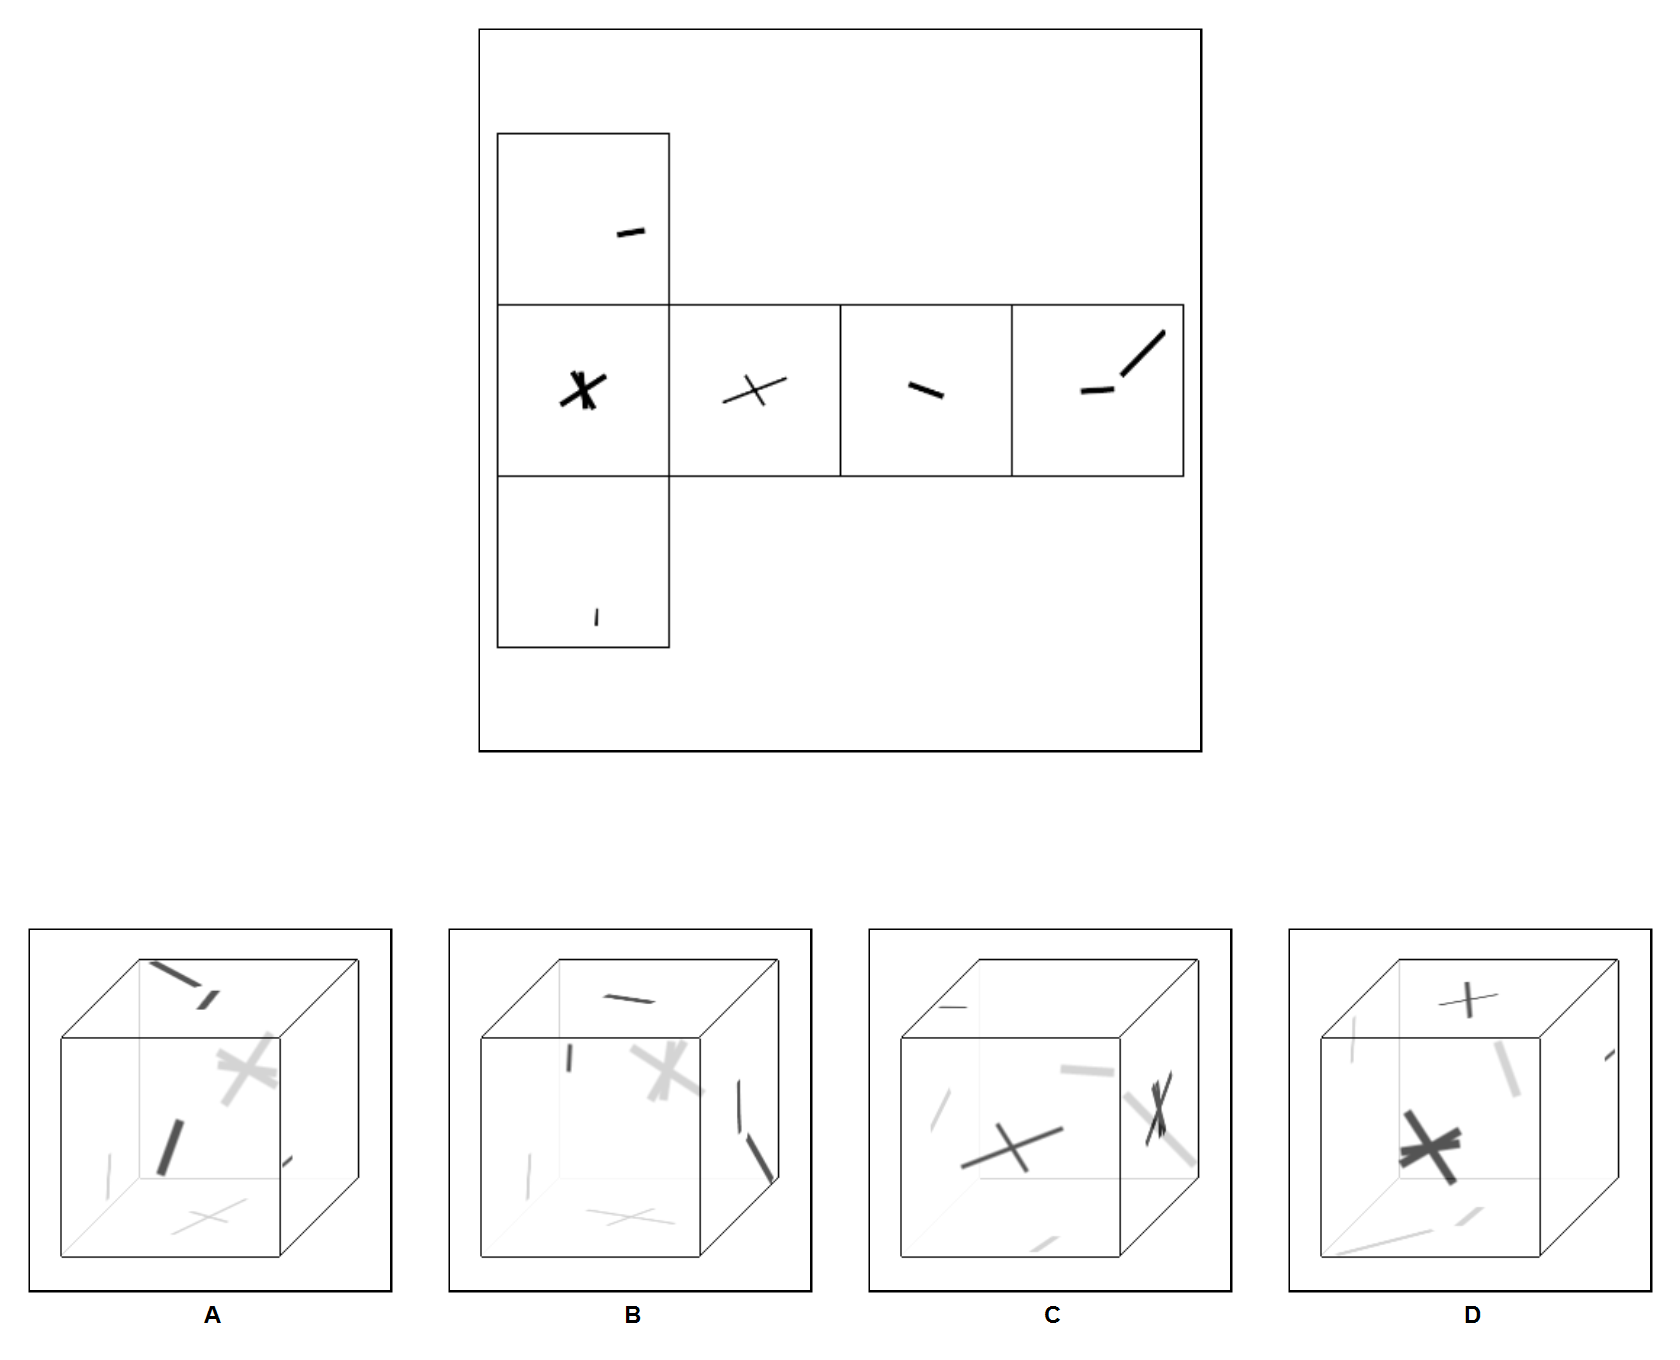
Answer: B